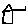
Label: house